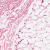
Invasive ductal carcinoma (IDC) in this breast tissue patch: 0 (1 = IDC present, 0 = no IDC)